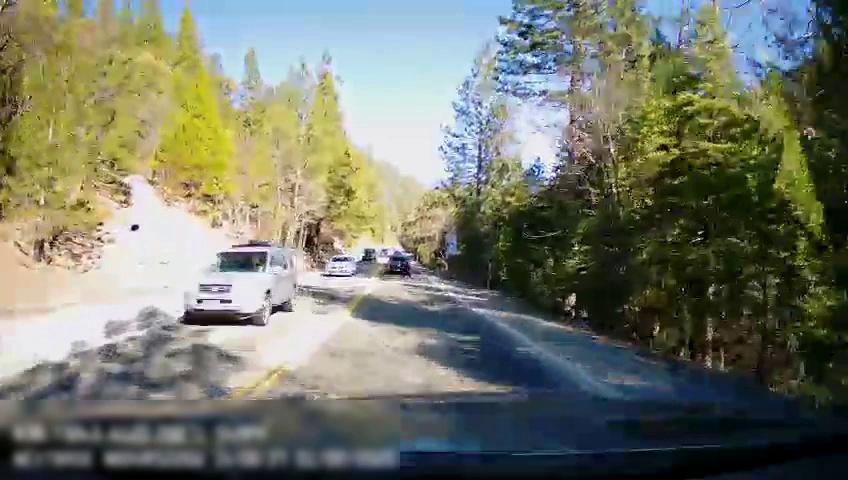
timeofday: Day
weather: Sunny
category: Drivable Space
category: Vehicles | Car
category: Vehicles | SUV
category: Vehicles | SUV
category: Vehicles | Car
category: Vehicles | Car
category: Lanes | Opposite Lane
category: Lanes | Opposite Lane
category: Lanes | Current Lane
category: Lanes | Current Lane
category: Traffic | Signs
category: Traffic | Signs